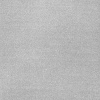
Atmospheric dust classification: dusty